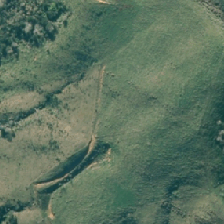
Land cover: low_producing_grassland